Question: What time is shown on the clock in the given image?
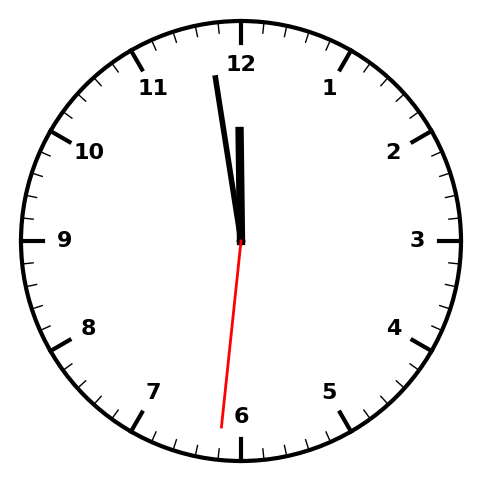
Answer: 11:58:31